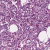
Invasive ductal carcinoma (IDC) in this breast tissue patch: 1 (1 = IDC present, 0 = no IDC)